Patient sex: F
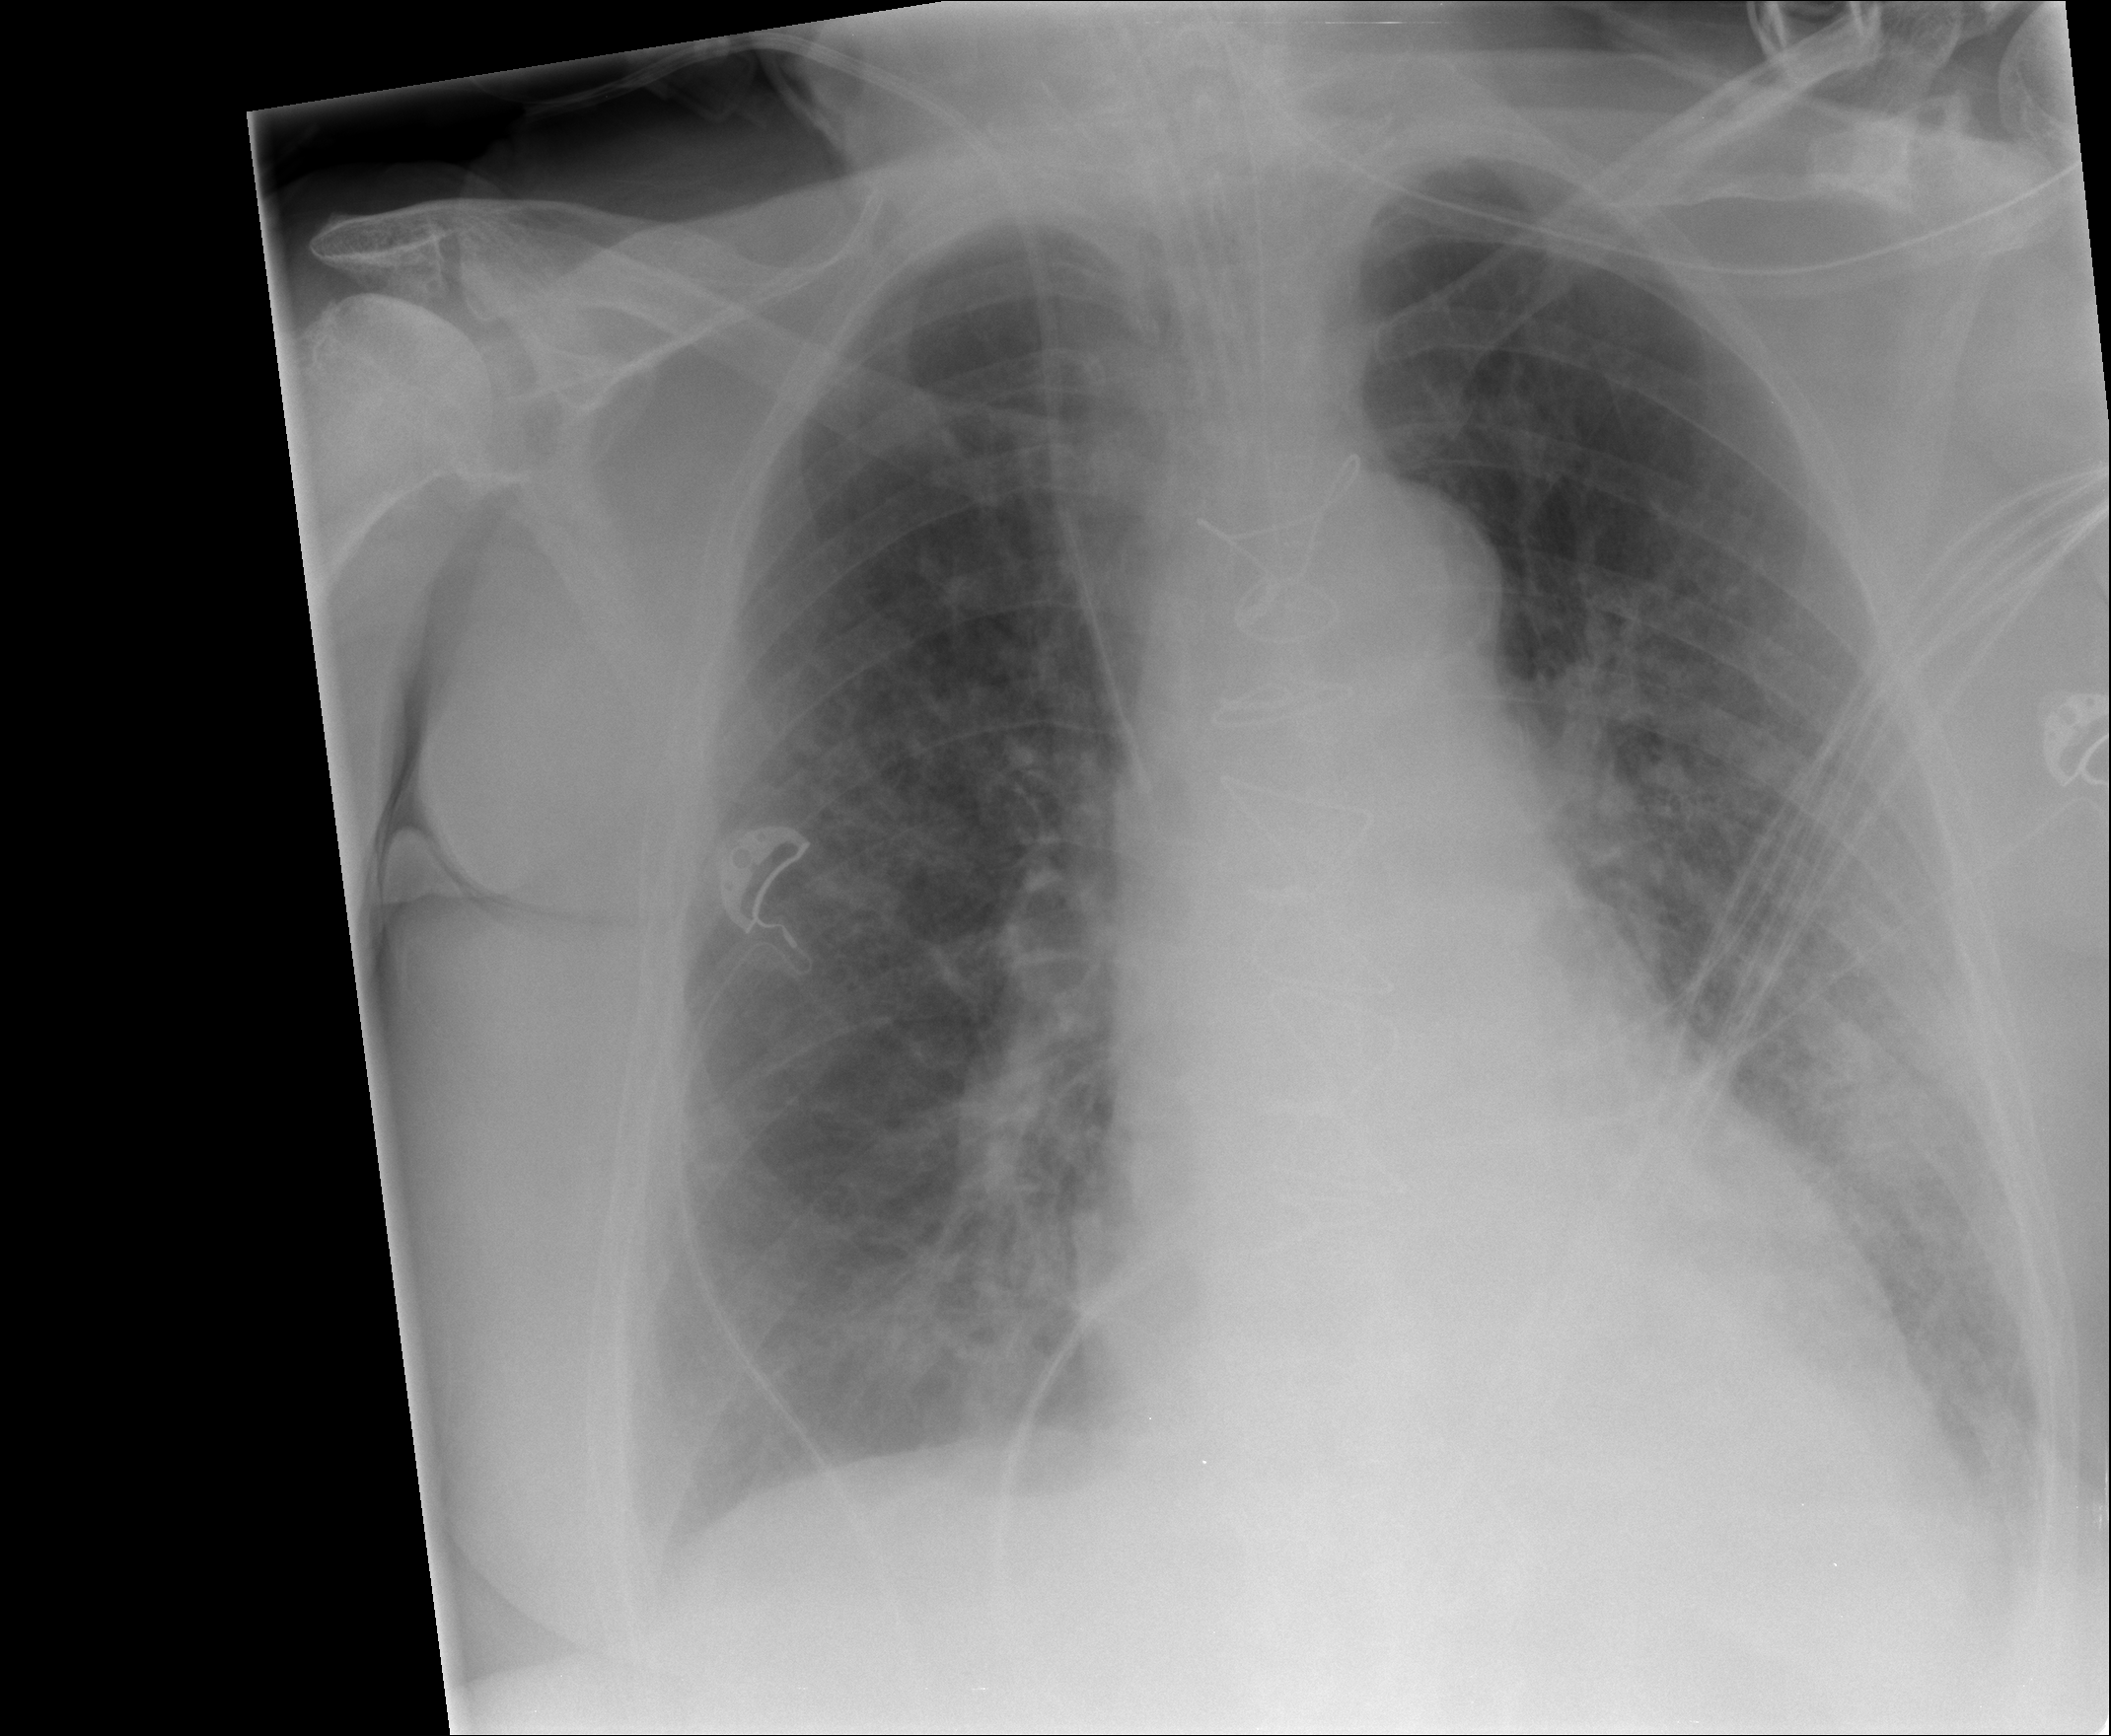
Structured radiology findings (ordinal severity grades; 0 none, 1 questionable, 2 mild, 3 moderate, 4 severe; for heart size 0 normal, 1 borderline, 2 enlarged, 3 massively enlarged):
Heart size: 2
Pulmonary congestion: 2
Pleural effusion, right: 2
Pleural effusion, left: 2
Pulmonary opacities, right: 2
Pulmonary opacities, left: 2
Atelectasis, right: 2
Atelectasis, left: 2